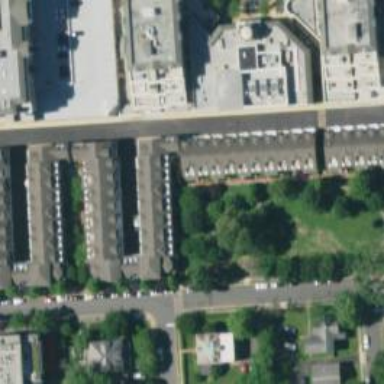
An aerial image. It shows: Alleyway designated as service road.